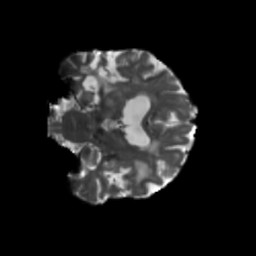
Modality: T2w
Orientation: coronal
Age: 66
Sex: female
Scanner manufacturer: siemens
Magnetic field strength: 3 T
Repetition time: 5.47 s
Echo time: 0.0854 s